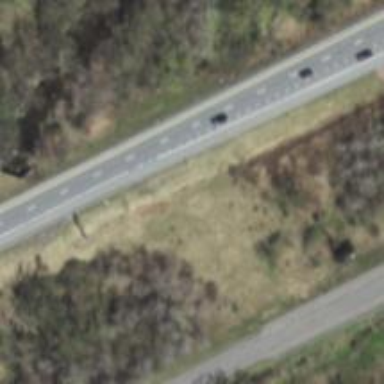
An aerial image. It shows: Trunk highway with expressway features.